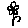
Label: flower